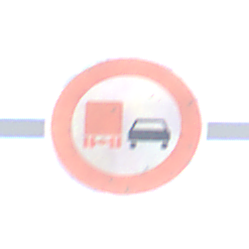
Verkehrszeichen: UeberholverbotKraftfahrzeuge
Umgebung: Outdoor, Nature
Tageszeit: MorningAfternoon
Wetter: PartlyCloudy
Licht: Natural
Jahreszeit: NotSpecified
Kontrast: HighContrast